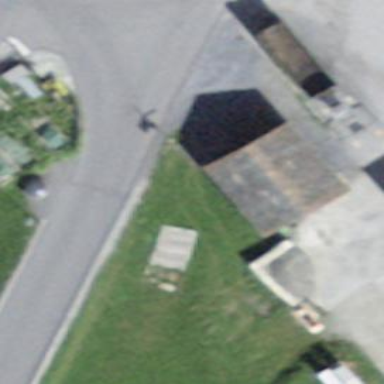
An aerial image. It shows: Garage building.